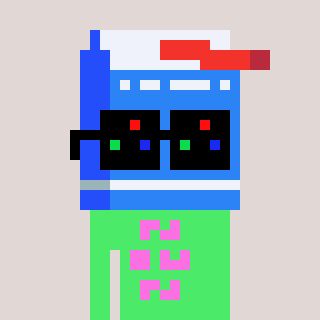
a pixel art character with square black sunglasses, a milk-shaped head and a teal-colored body on a warm background